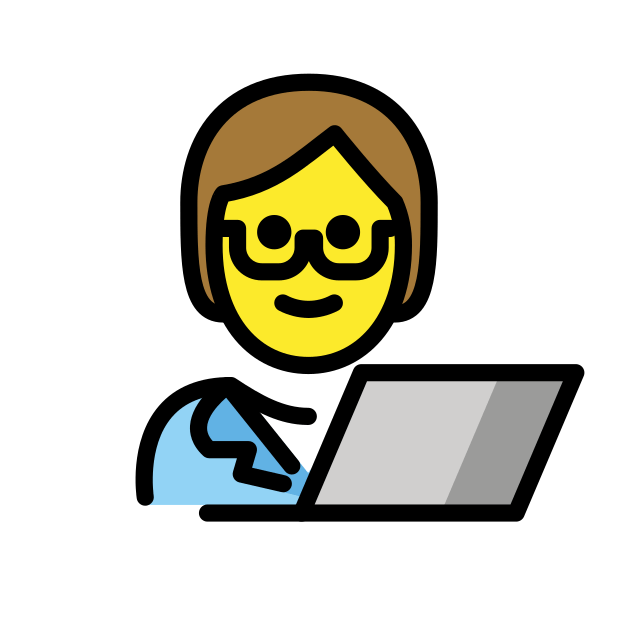
technologist